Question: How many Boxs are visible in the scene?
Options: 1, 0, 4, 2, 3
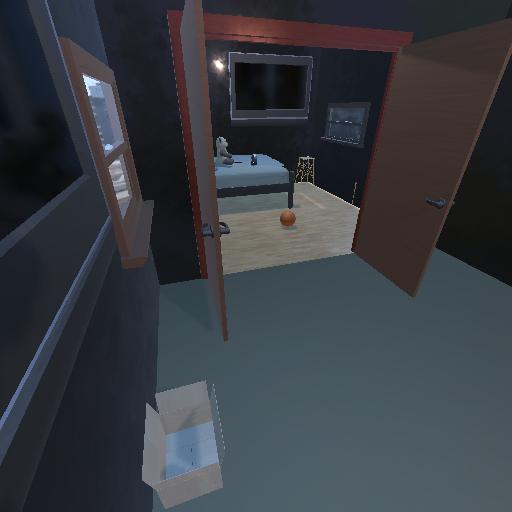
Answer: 1